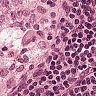
Metastatic tissue present: no